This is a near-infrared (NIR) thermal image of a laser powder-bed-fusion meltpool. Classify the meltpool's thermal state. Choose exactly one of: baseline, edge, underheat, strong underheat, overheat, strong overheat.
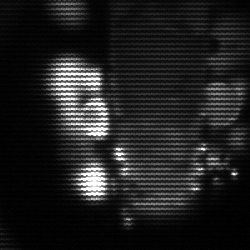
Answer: strong underheat